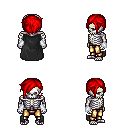
a pixel art fantasy rpg character, male body template, skeleton, black cape, gold greaves, red pixie cut hairstyle, white cloth bracers, four views (front, back, left, right), 2x2 character sprite sheet, small pixel art, hard edges, no anti-aliasing